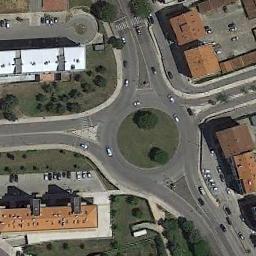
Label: roundabout